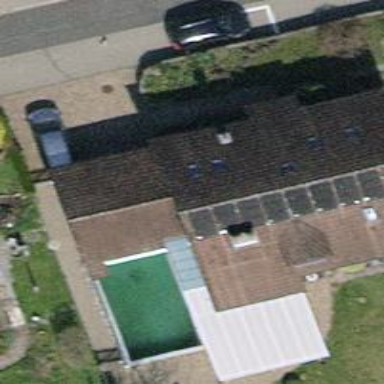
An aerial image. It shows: Detached building.